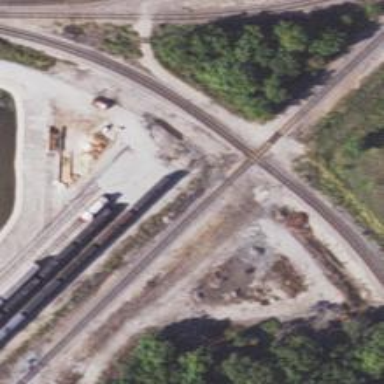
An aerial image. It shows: Railway crossing.